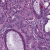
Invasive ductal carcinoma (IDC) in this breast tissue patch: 1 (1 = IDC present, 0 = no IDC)